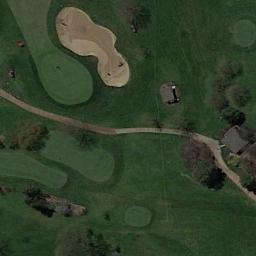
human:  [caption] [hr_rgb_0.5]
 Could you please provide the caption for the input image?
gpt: There are a few bunkers and a few paths on a large green lawn on the golf course with many trees and several buildings .

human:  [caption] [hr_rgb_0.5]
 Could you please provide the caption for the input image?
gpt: The golf course has some putting greens, Fairways, Barrier trees, A road and a sandpit and some houses are next to the golf course .

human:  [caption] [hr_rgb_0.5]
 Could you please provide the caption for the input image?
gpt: There is a road next to the golf course .

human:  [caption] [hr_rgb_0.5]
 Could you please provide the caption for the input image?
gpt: There are more than a dozen bunkers and winding paths in this area .

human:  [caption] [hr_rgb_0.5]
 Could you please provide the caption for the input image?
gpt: A bunker beside the path on the golf course .